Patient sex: M
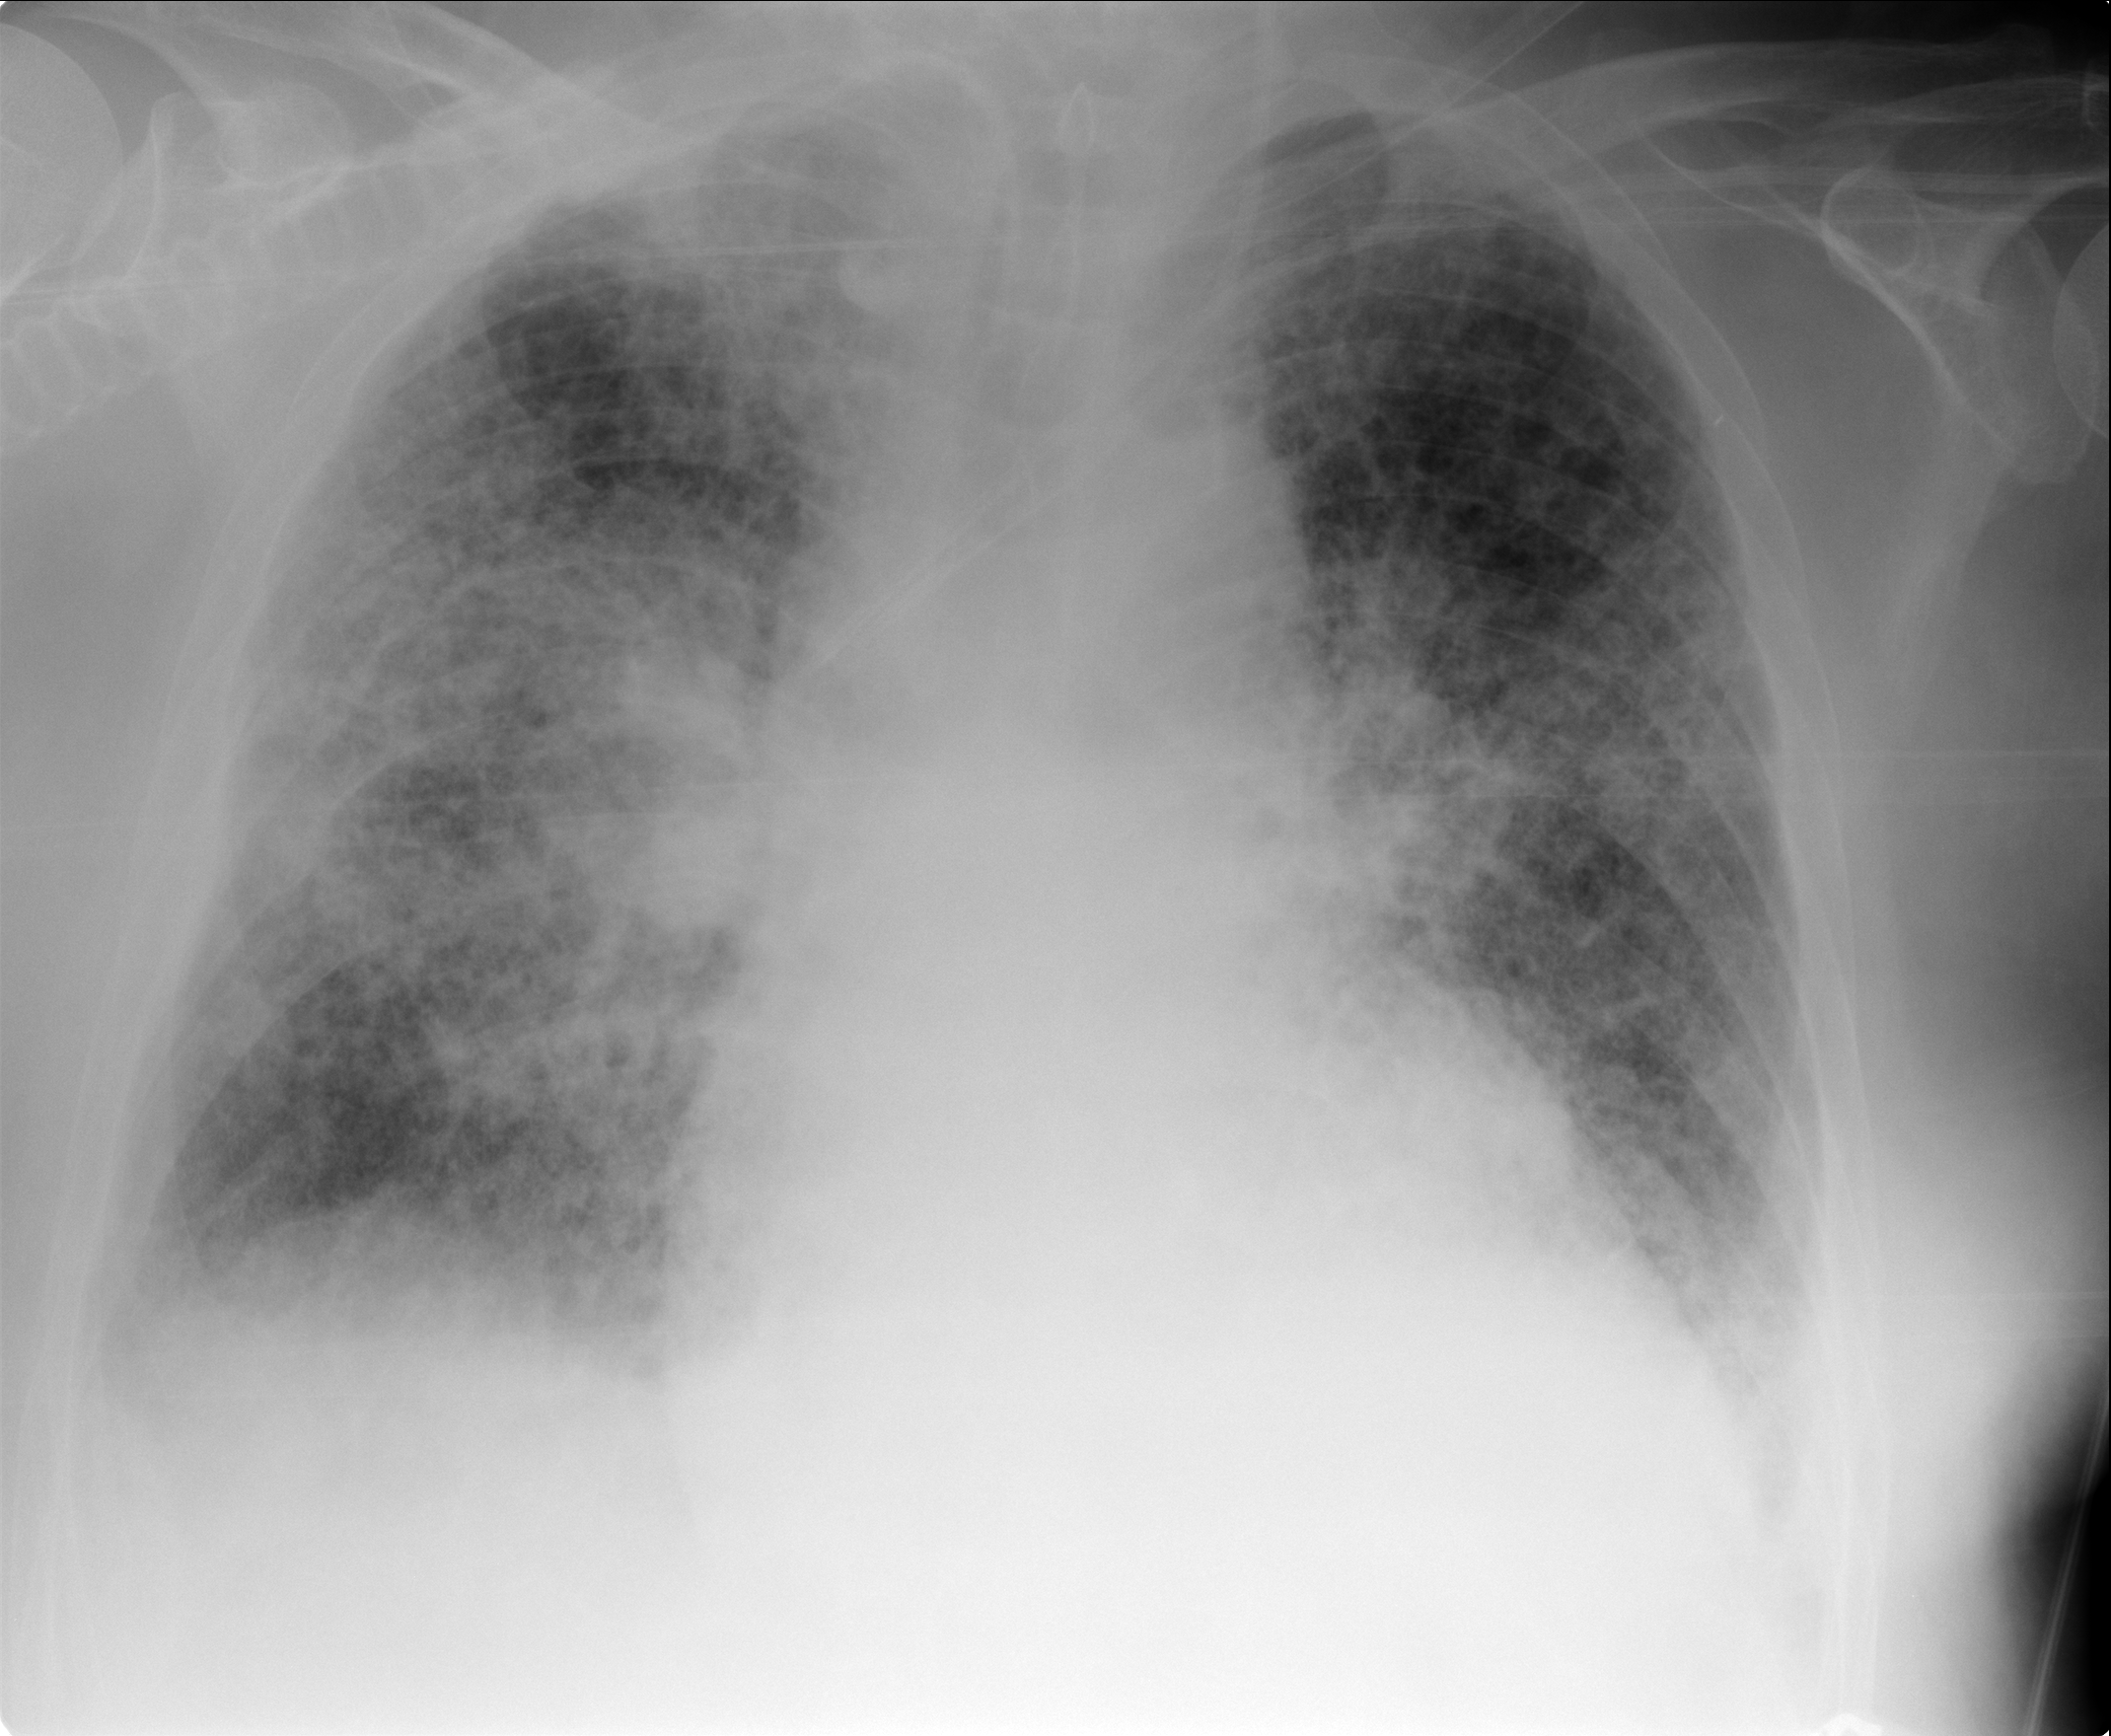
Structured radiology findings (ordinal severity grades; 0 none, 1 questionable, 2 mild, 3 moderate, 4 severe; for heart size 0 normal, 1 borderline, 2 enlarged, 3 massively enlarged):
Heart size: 0
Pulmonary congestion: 0
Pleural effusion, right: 2
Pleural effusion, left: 2
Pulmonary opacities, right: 4
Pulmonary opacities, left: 3
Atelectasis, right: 3
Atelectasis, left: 3